Field crop: maize
Growth stage: 2
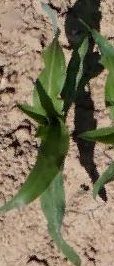
Species: maize